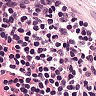
Metastatic tissue present: no